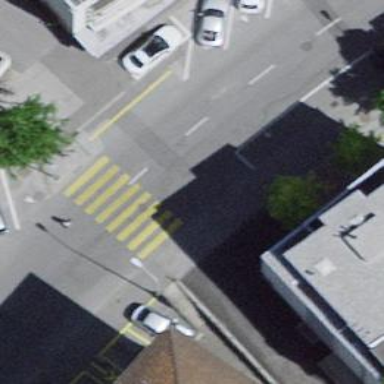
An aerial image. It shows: Kerb barrier.